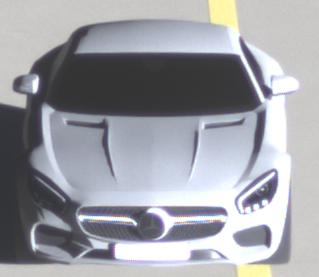
Make: Mercedes-Benz
Model: AMG GT Coupé
Detailed model: AMG GT (190) Coupé
Model produced from: 2014/10
Model produced until: 2017/01
Doors: 2
Color: gray
Road condition: wet road
Daytime: sunrise or sunset
Contrast: high contrast